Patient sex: M
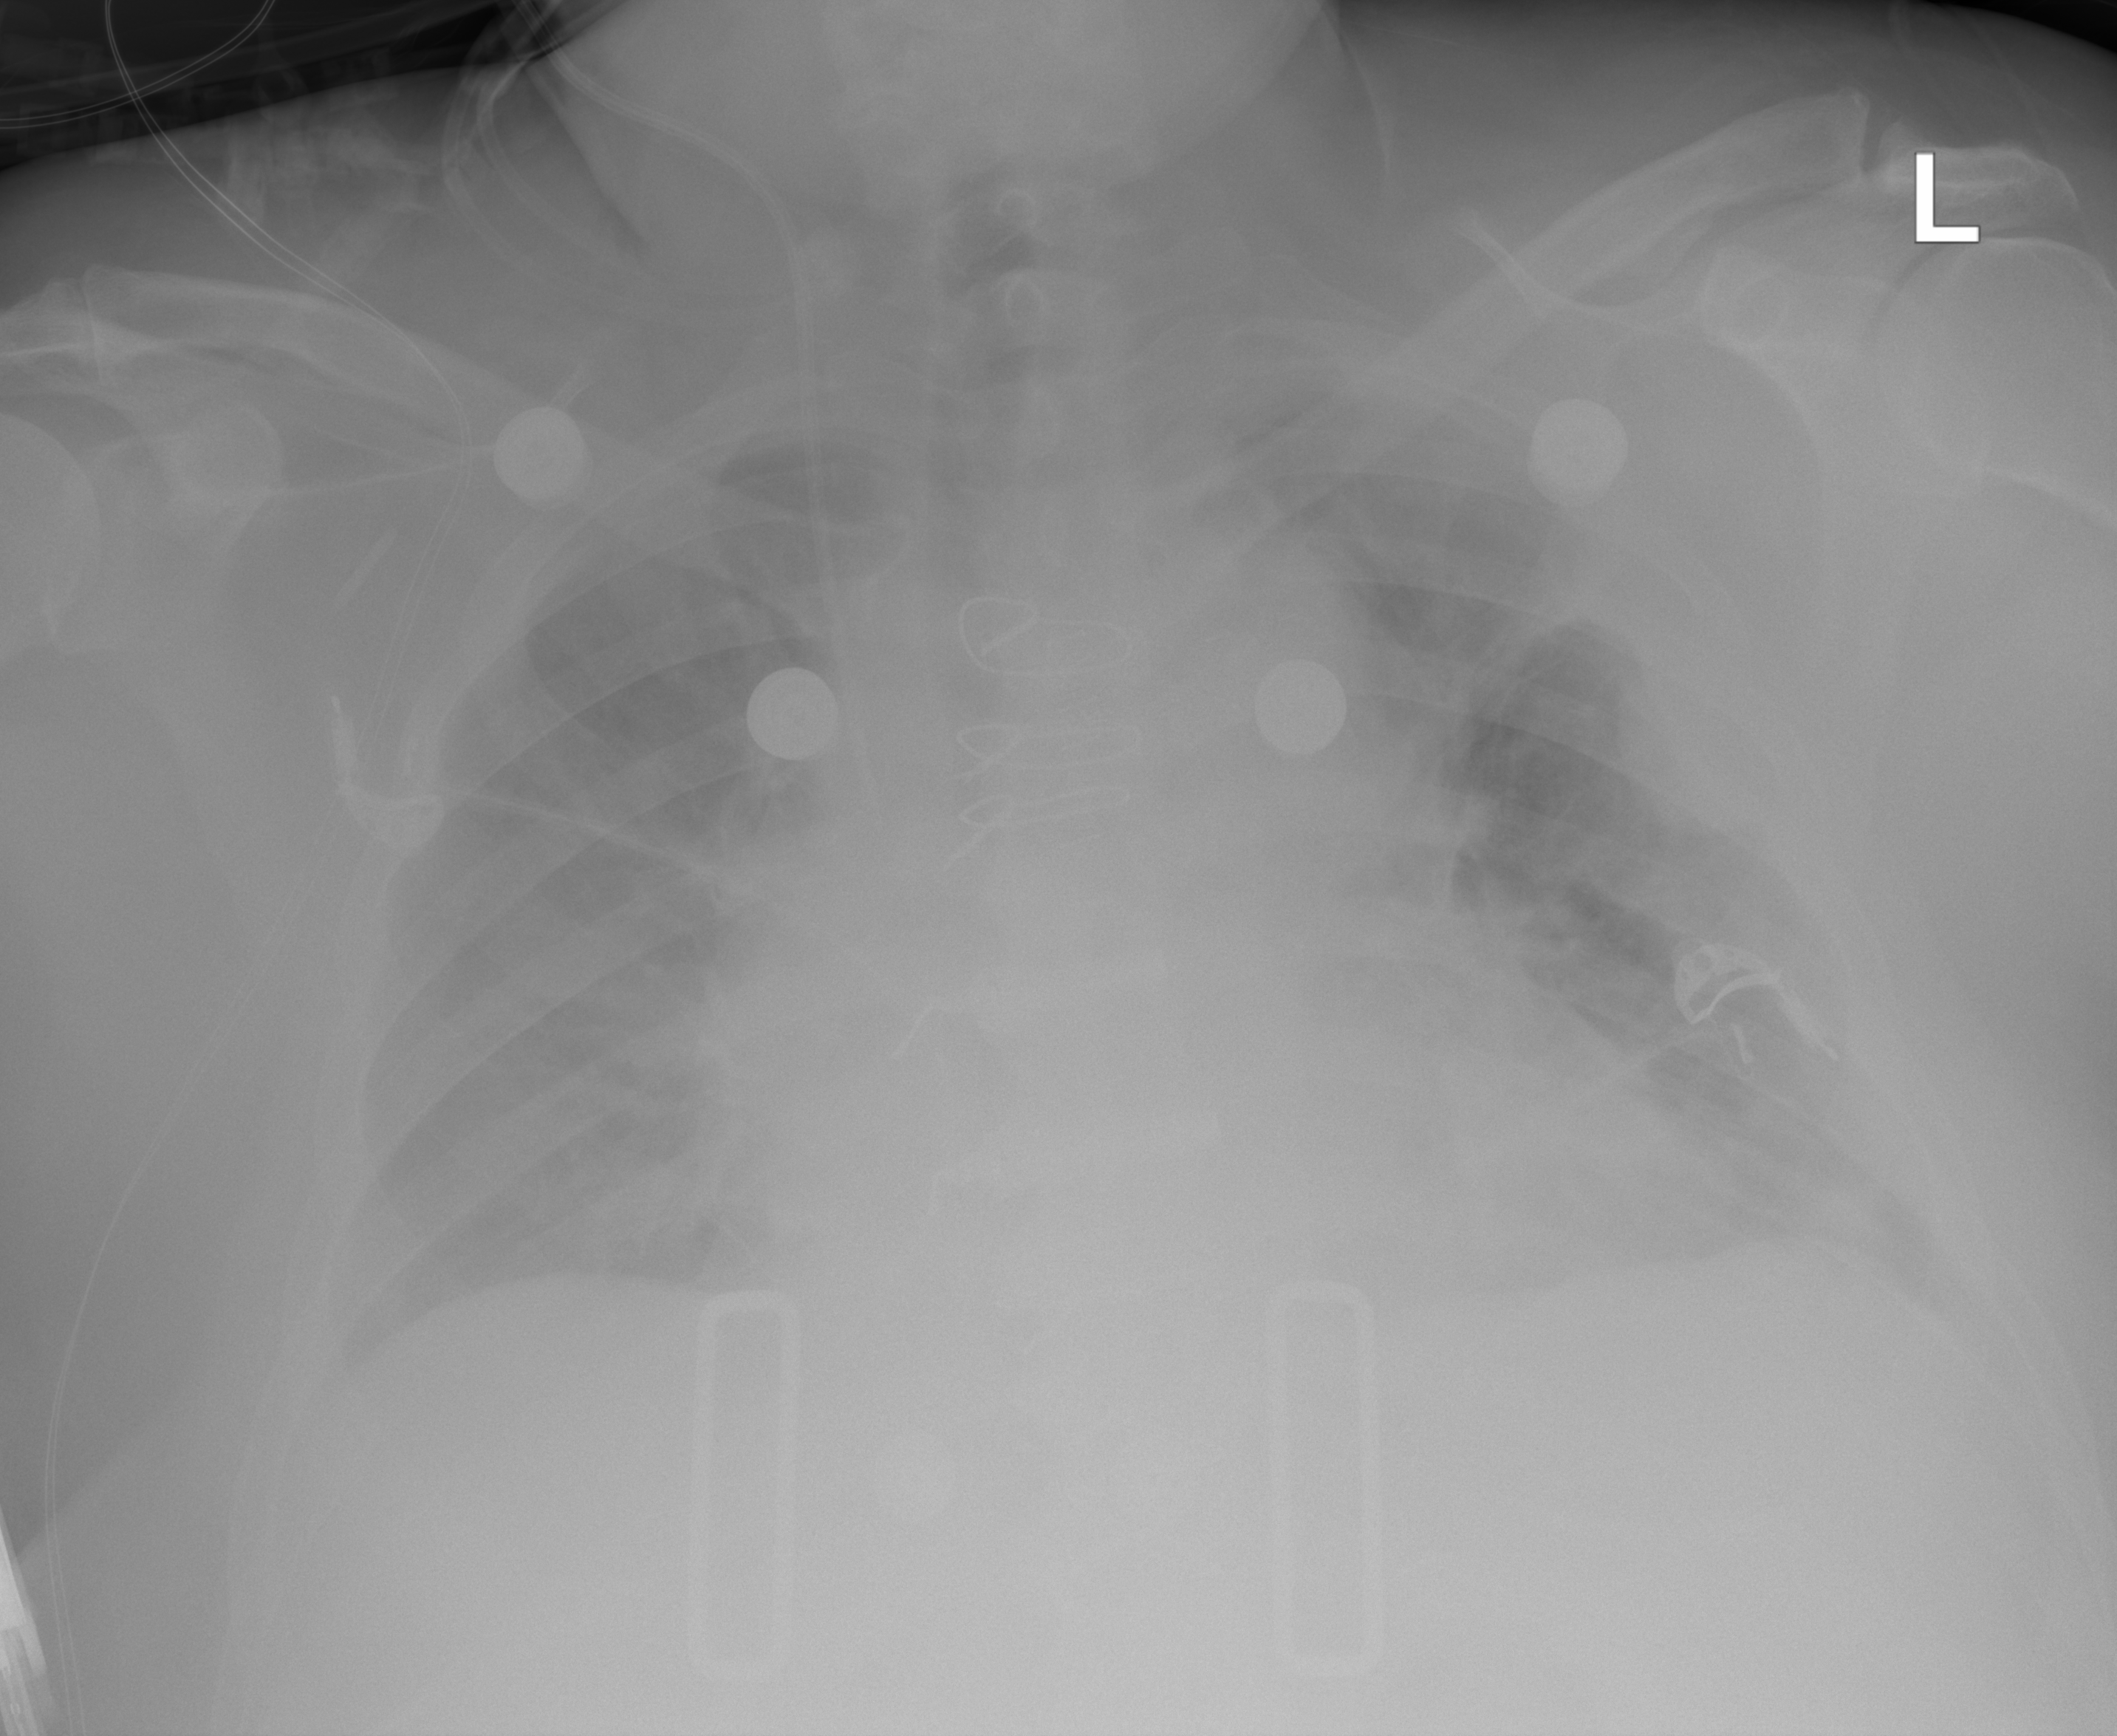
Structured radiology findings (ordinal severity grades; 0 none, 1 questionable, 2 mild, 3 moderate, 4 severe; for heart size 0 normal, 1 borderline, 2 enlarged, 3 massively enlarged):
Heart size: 2
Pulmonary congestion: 2
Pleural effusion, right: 2
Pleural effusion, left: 2
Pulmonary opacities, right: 0
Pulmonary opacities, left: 0
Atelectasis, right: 2
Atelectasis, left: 2